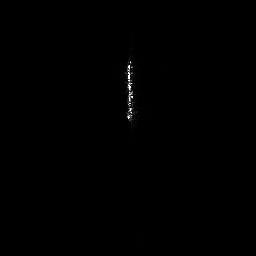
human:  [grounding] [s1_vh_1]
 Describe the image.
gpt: In the satellite image, there is  <ref>1 medium ship </ref> <box>[[47, 21, 53, 47, 0]]</box> located at center.